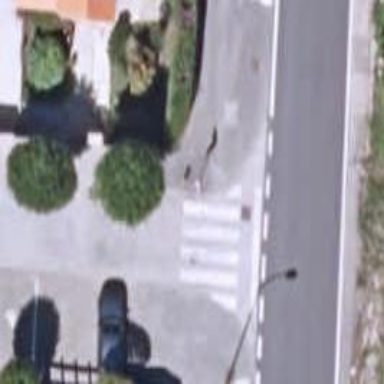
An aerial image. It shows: Marked crossing on the road.